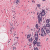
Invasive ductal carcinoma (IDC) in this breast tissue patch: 0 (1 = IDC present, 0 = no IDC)